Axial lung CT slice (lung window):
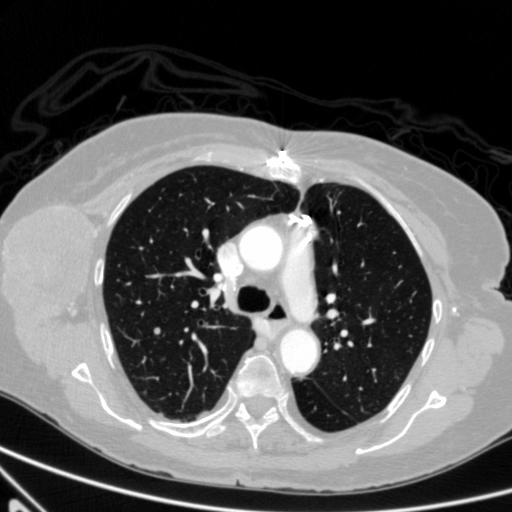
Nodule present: no